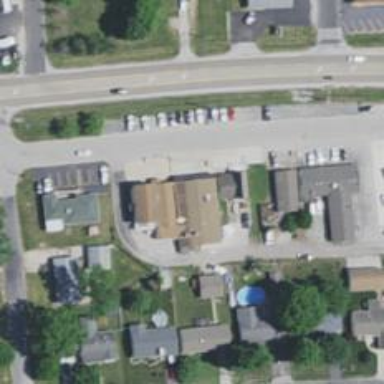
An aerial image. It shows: Veterinary facility.